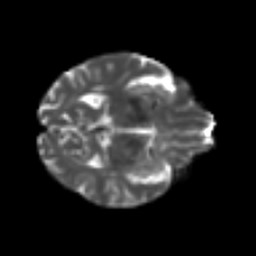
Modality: T2w
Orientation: axial
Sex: female
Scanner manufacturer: ge
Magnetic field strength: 3 T
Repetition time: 7 s
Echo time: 0.08 s